Question: When I launch an instance on EC2, it gives me option for t1.micro, m1.small, m1.large etc. There is a comparision chart of vCPU, ECU, CPU cores, Memory, Instance store. Is this memory RAM of a system ?

I am not able to understand what all these terms refer to, can anyone give me a clear picture of what these terms mean ?
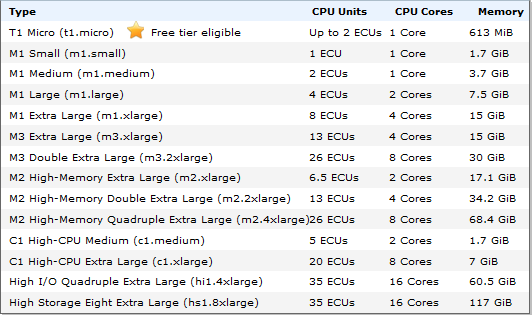
Answer: ECU = EC2 Compute Unit. More from here: <URL>
> Amazon EC2 uses a variety of measures to provide each instance with a consistent and predictable amount of CPU capacity. In order to make it easy for developers to compare CPU capacity between different instance types, we have defined an Amazon EC2 Compute Unit. The amount of CPU that is allocated to a particular instance is expressed in terms of these EC2 Compute Units. We use several benchmarks and tests to manage the consistency and predictability of the performance from an EC2 Compute Unit. One EC2 Compute Unit provides the equivalent CPU capacity of a 1.0-1.2 GHz 2007 Opteron or 2007 Xeon processor. This is also the equivalent to an early-2006 1.7 GHz Xeon processor referenced in our original documentation. Over time, we may add or substitute measures that go into the definition of an EC2 Compute Unit, if we find metrics that will give you a clearer picture of compute capacity.